Question: I have made an application using Windows API and have used the resource folder to change the icon to a custom one I made. Now the program is using my icon on the desktop however in the title bar there is the default icon, this one to be exact.
Now how am I suppose to change it to my custom icon?
I am using MSVC++
'''
WNDCLASS wndclass;
wndclass.style = CS_HREDRAW | CS_VREDRAW;
wndclass.lpfnWndProc = WndProc;
wndclass.cbClsExtra = 0;
wndclass.cbWndExtra = 0;
wndclass.hInstance = hInstance;
wndclass.hIcon = LoadIcon(NULL, IDI_APPLICATION);
wndclass.hCursor = LoadCursor(NULL, IDC_ARROW);
wndclass.hbrBackground = (HBRUSH)GetStockObject(WHITE_BRUSH);
wndclass.lpszMenuName = NULL;
wndclass.lpszClassName = szAppName;
hwnd = CreateWindow(szAppName,
TEXT("Random"),
WS_OVERLAPPED | WS_CAPTION | WS_SYSMENU | WS_MINIMIZEBOX,
CW_USEDEFAULT,
CW_USEDEFAULT,
300,
120,
NULL,
NULL,
hInstance,
NULL);
'''
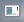
Answer: If you use 'RegisterClassEx' to register your window class, the 'WNDCLASSEX' structure has a 'hIconSm' field that lets you specify a small icon. If you go this way, don't forget to also initialize the 'cbSize' field.
Alternatively, you can assign a small icon to a window after creation using the 'WM_SETICON' message.